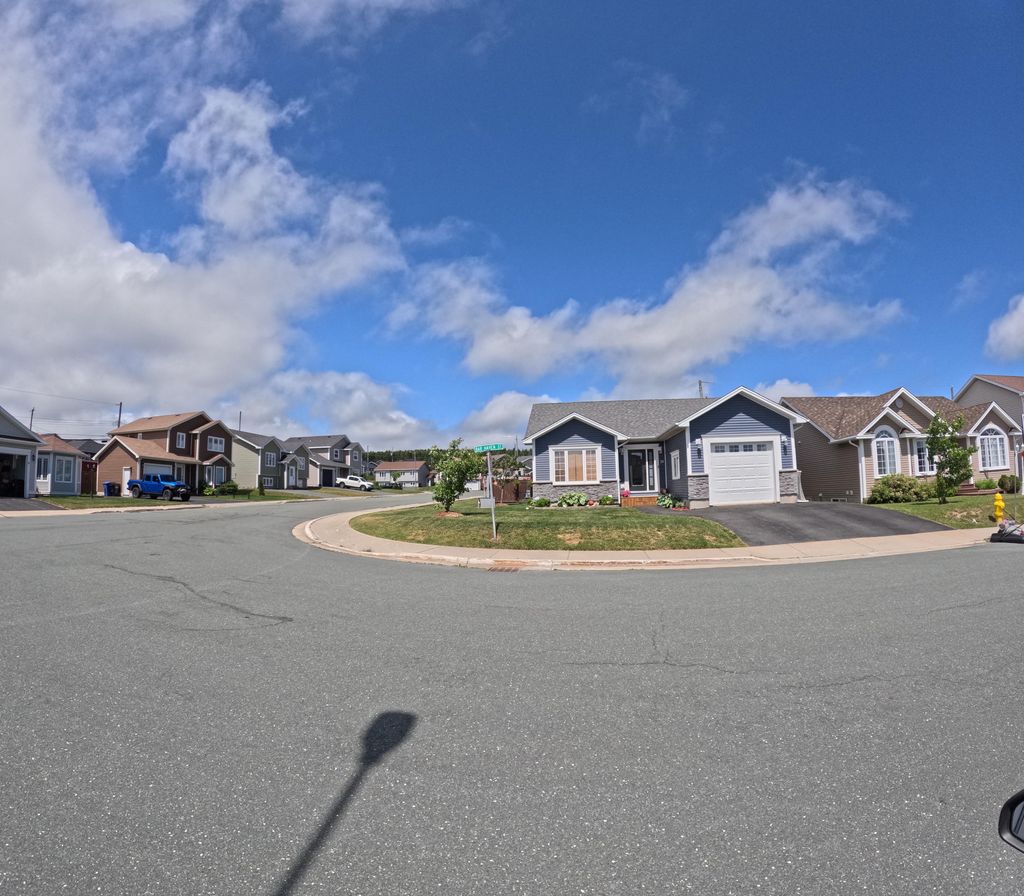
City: st_johns